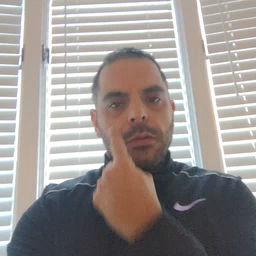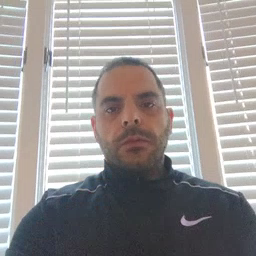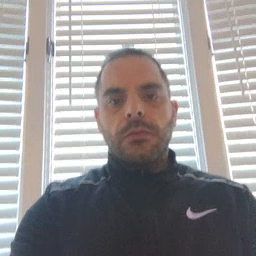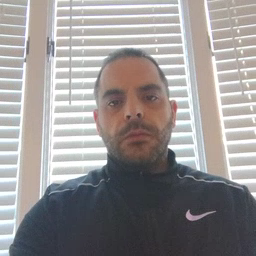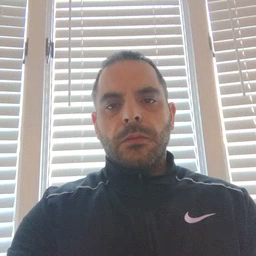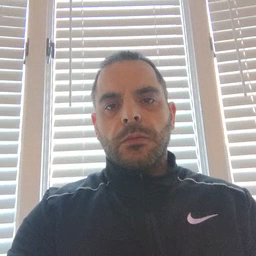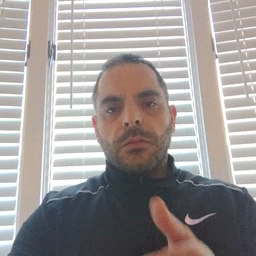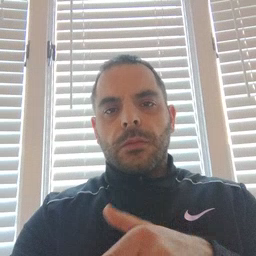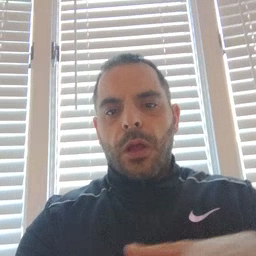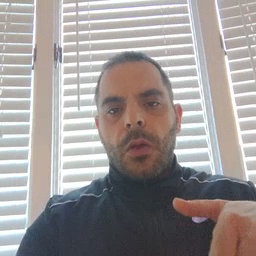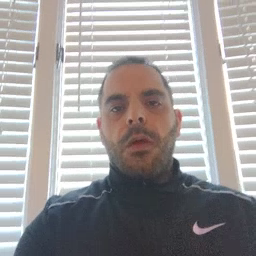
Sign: underwear